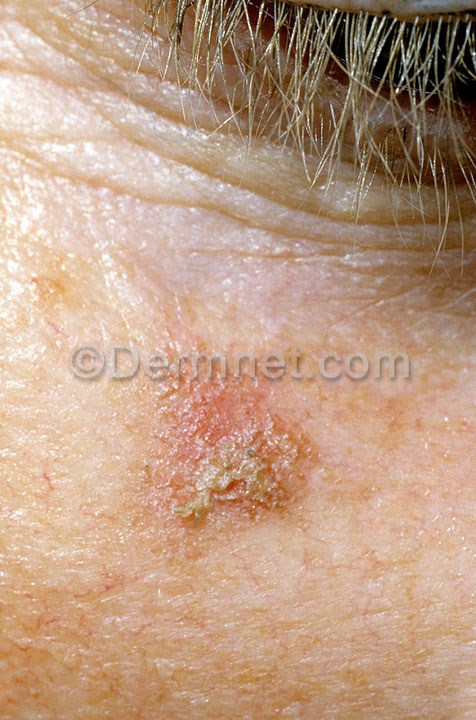
Disease: Actinic Keratosis Basal Cell Carcinoma and other Malignant Lesions